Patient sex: F
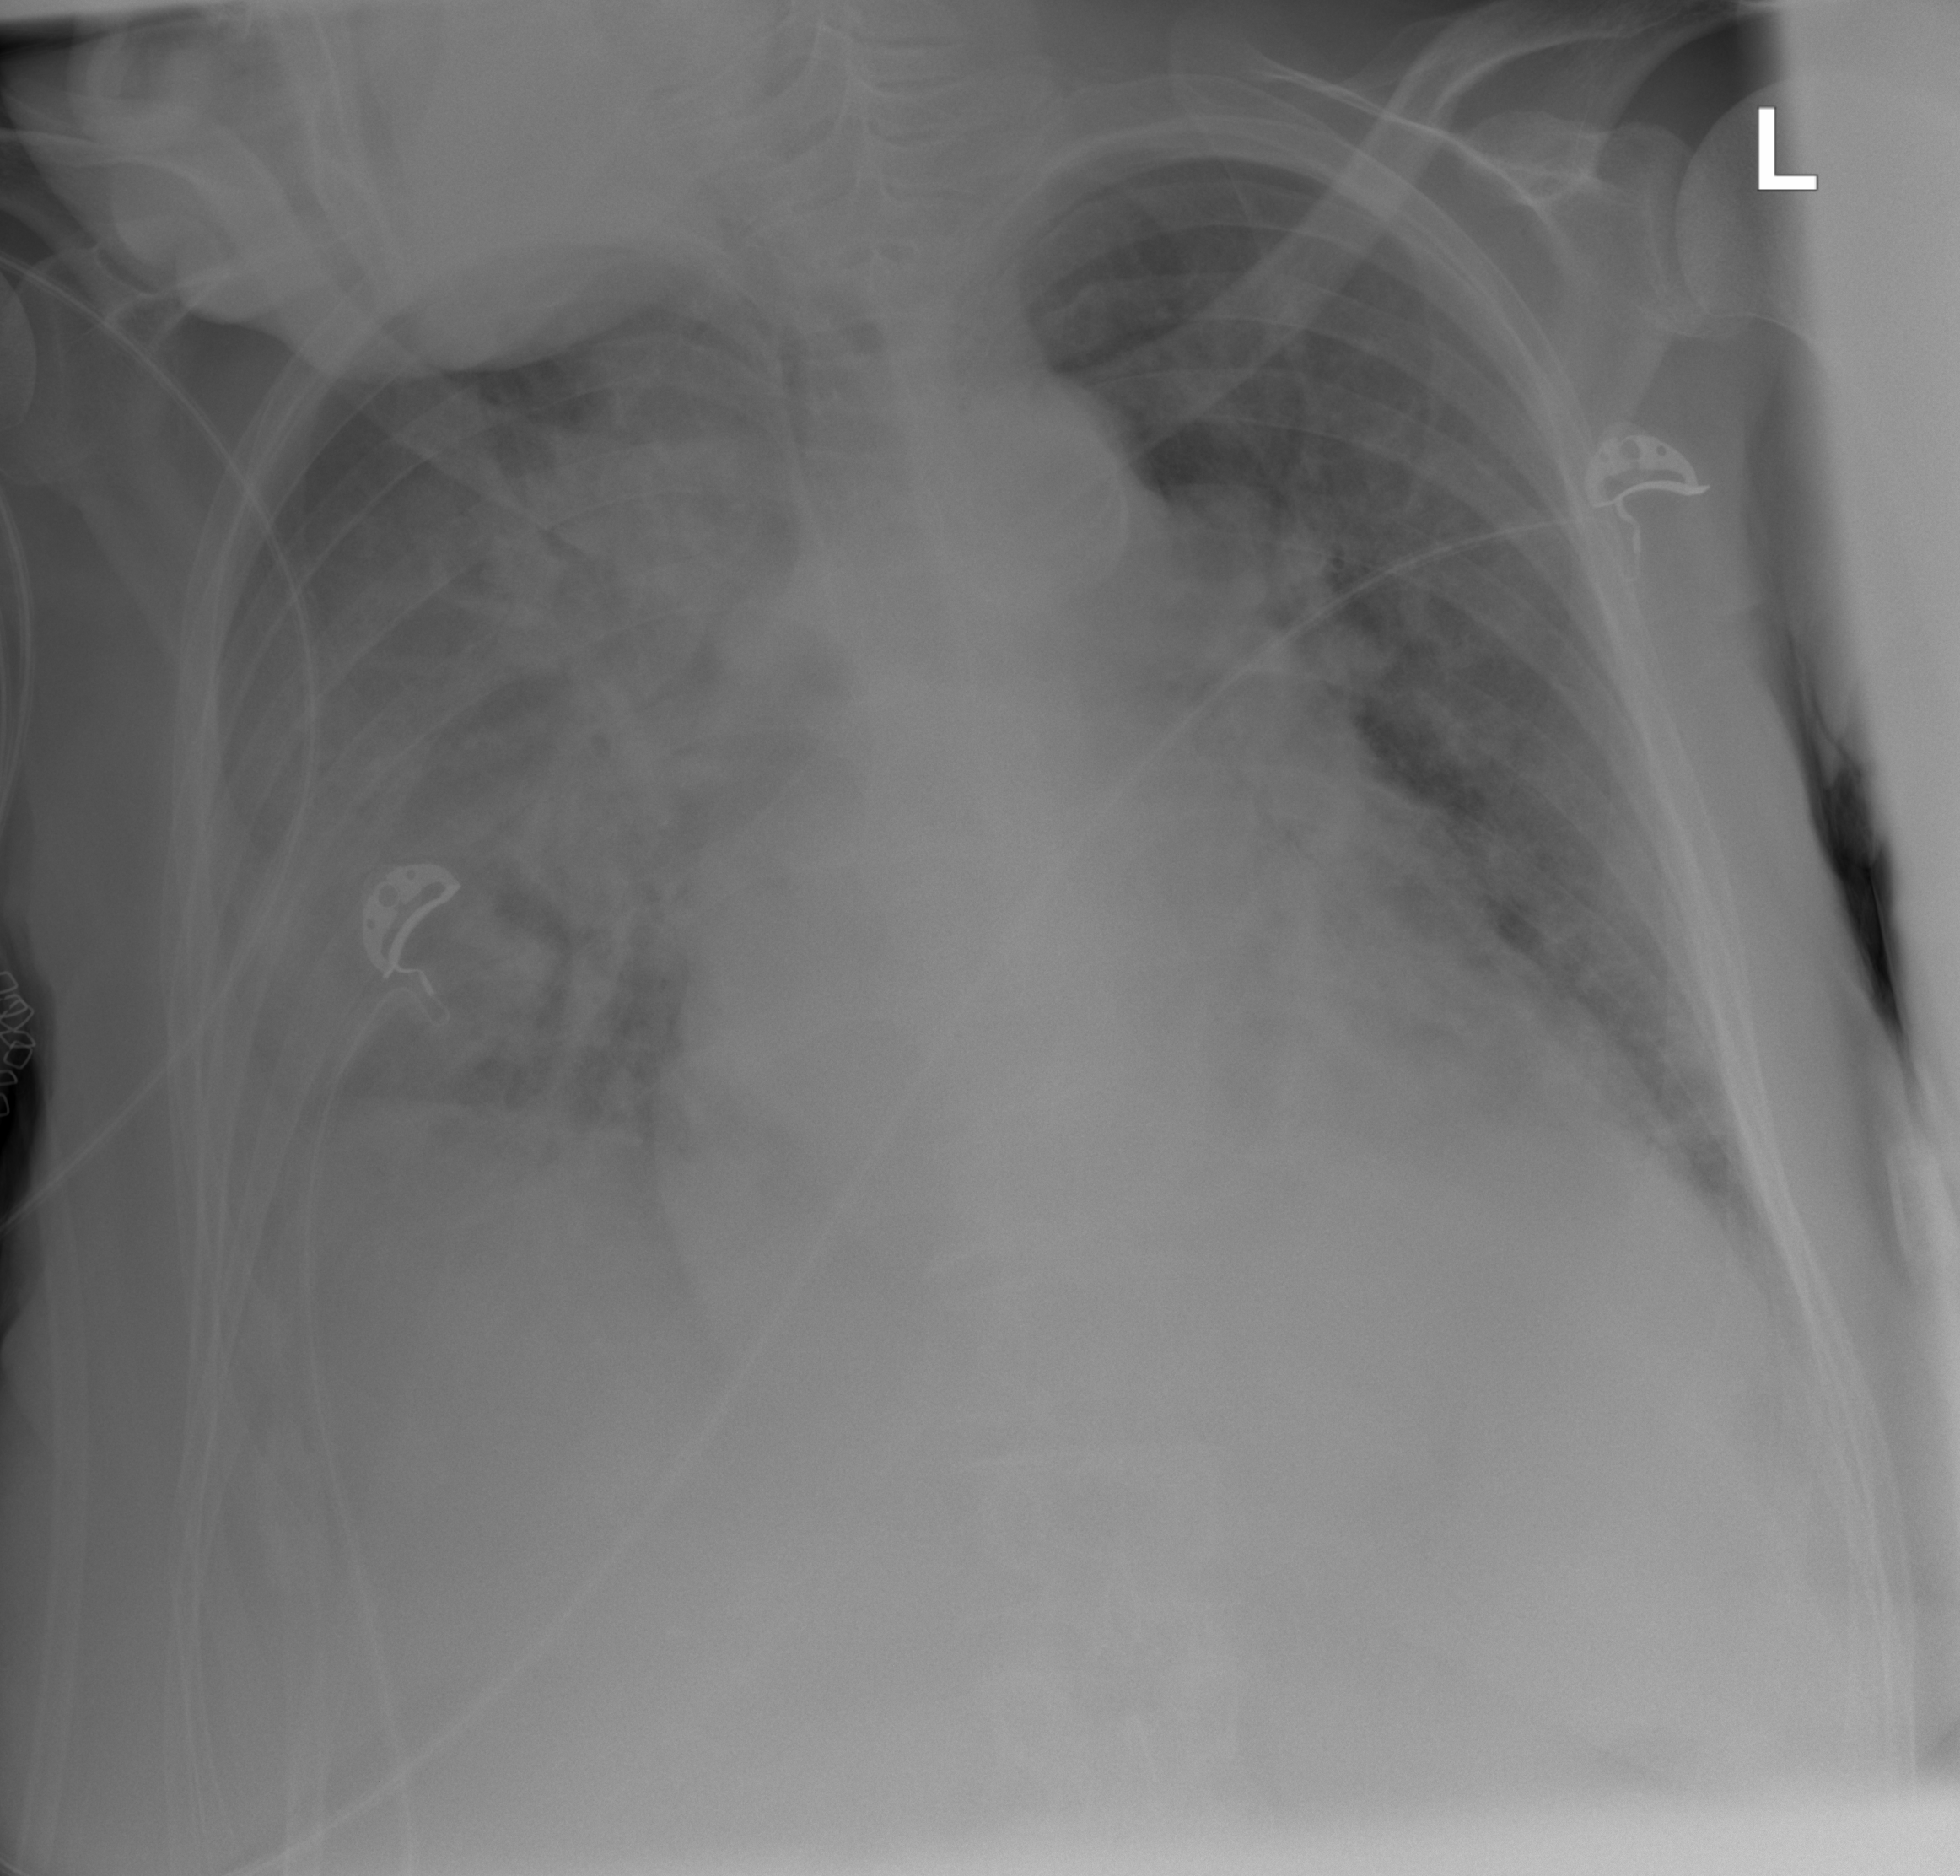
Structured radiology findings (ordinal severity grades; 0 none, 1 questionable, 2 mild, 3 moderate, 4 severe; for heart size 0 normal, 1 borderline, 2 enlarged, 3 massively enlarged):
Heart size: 2
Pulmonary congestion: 2
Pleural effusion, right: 2
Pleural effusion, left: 0
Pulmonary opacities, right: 4
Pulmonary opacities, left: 2
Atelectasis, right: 0
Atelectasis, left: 0